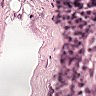
Metastatic tissue present: no